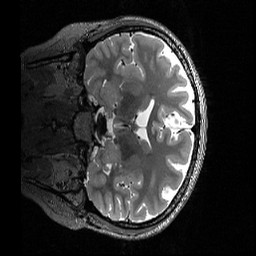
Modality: T2w
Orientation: coronal
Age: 21
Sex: female
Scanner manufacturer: siemens
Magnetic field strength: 3 T
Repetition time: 3.2 s
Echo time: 0.56 s